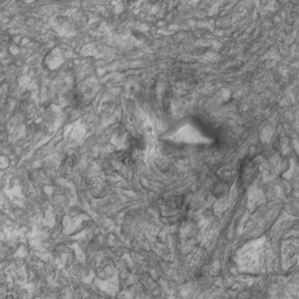
Label: non_frost